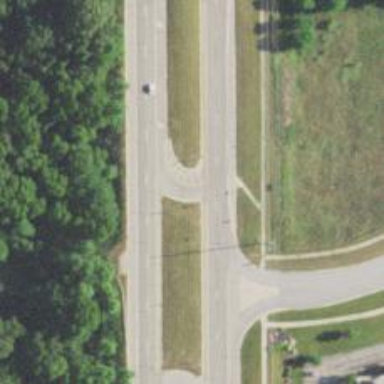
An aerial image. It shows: Primary link road with asphalt surface.